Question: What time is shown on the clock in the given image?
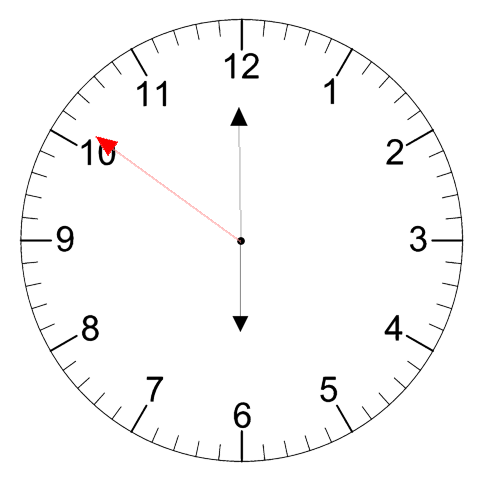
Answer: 05:59:51